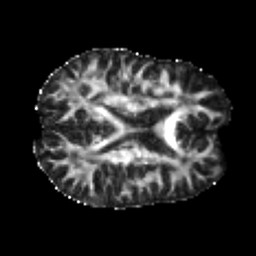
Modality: FA
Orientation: axial
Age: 21
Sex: male
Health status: healthy
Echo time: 0.074 s